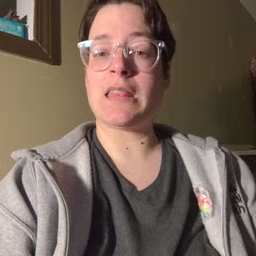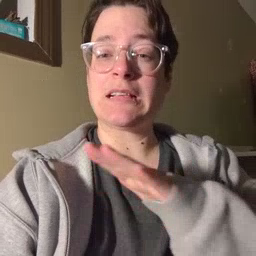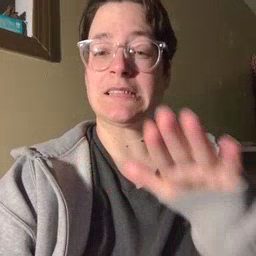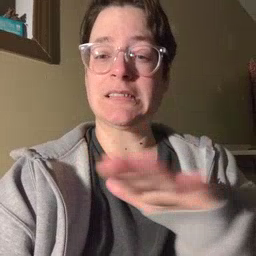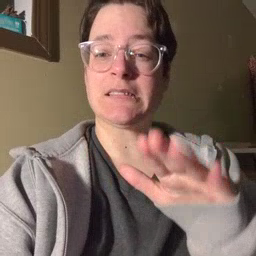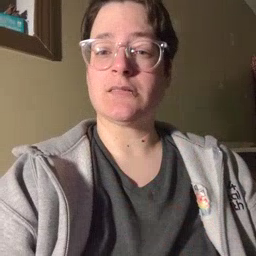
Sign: clean